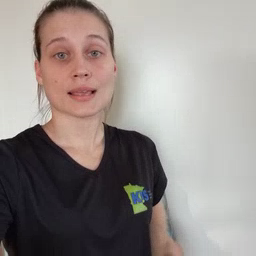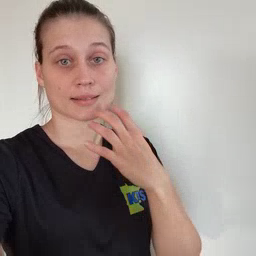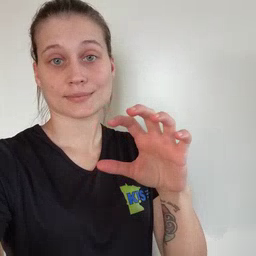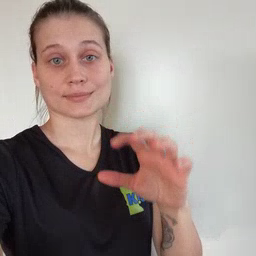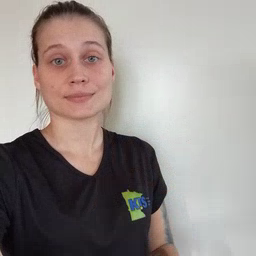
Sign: hot